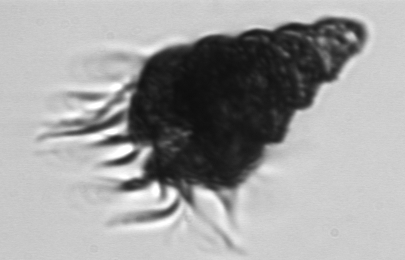
Label: Laboea_strobila